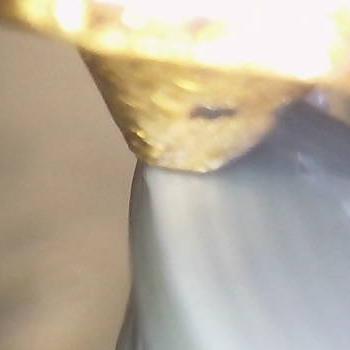
Flow rate: 100%